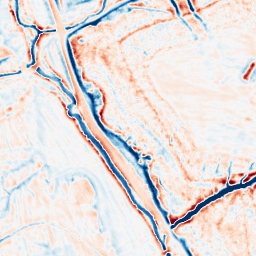
Category: edge_preserving
Decomposition family: bilateral
Decomposition parameters: d: 15
sigma_color: 150
sigma_space: 50
Upsampling method: bilinear
Upsampling parameters: scale: 2
Upsampling scale: 2